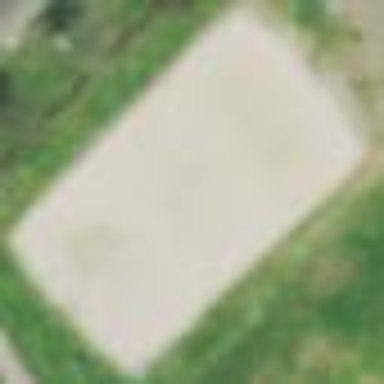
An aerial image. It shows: Sandy pitch for beach volleyball.